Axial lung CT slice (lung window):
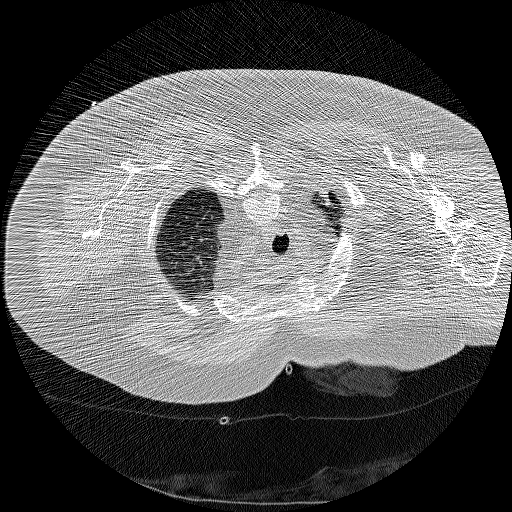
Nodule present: yes
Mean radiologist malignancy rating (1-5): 5